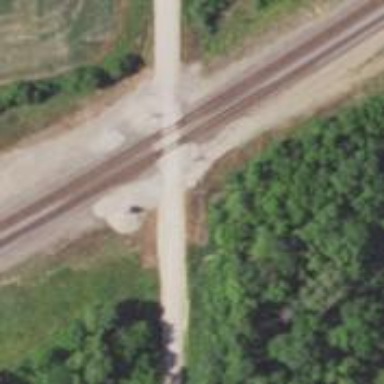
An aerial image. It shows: Railway level crossing.